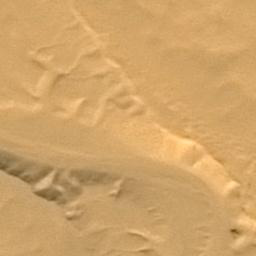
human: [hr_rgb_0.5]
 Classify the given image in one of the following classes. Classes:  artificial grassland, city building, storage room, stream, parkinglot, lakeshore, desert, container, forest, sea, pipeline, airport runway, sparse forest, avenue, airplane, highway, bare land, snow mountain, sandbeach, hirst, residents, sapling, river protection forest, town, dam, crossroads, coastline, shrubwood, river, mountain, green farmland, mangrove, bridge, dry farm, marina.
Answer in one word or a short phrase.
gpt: desert